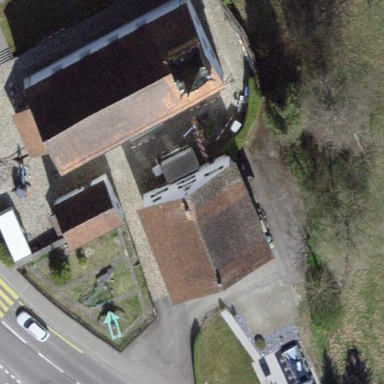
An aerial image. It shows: Building serving as place of worship.